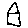
Label: house